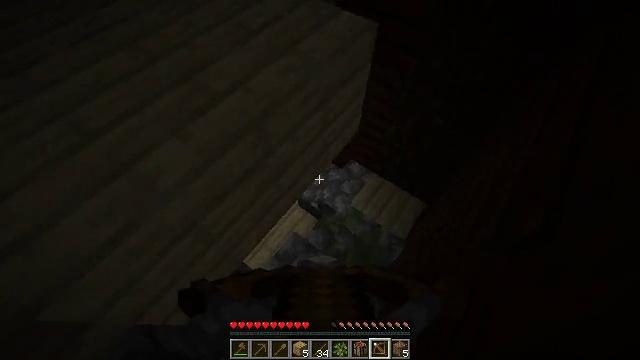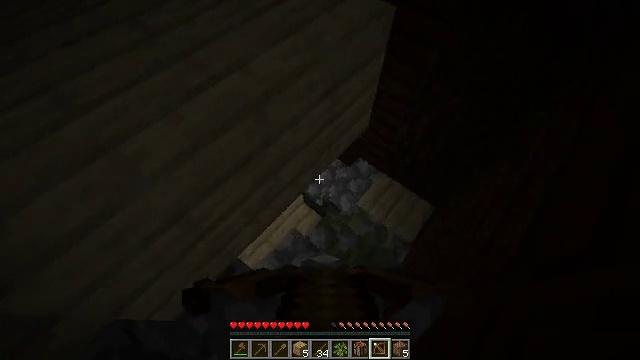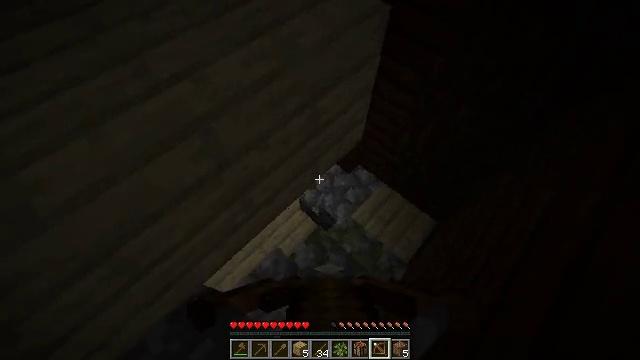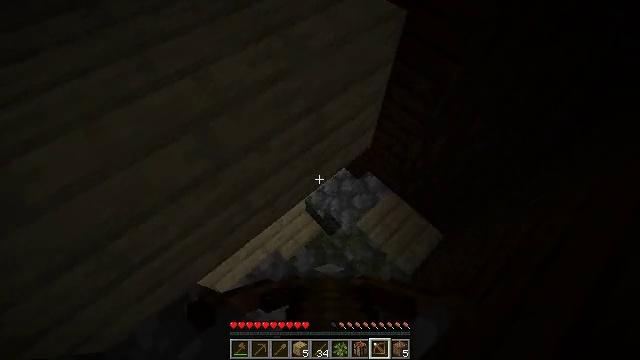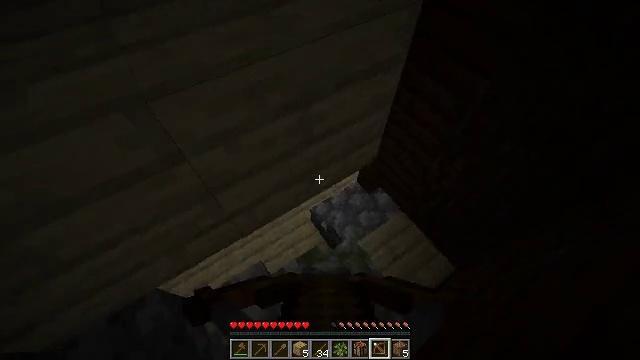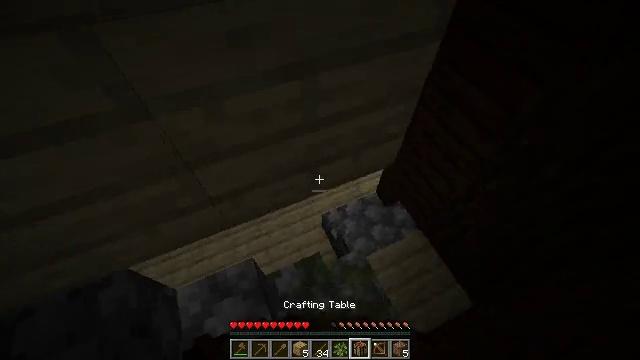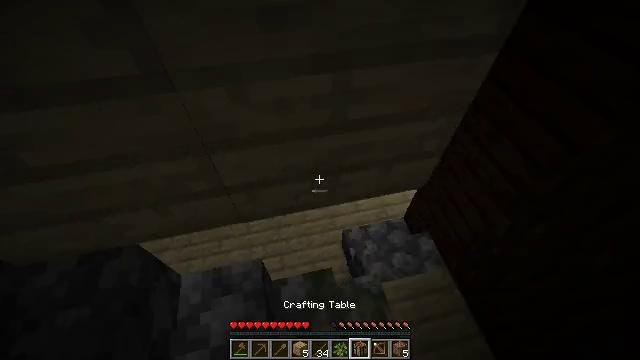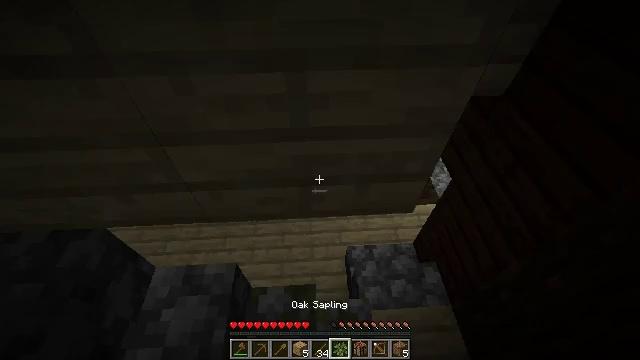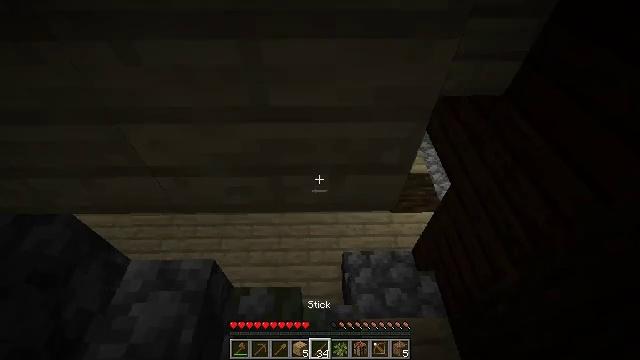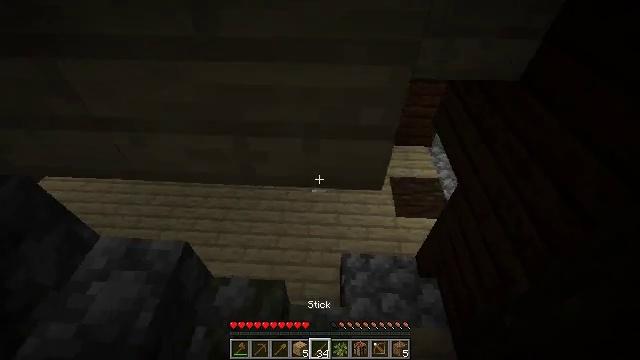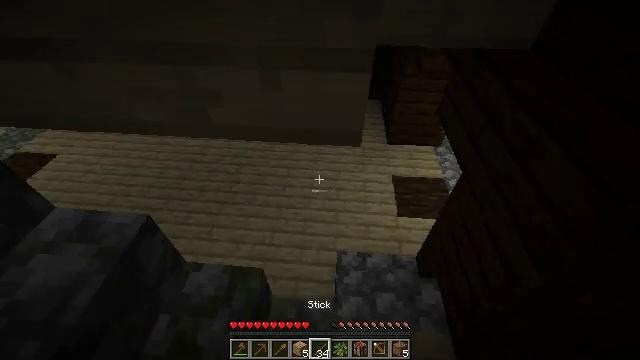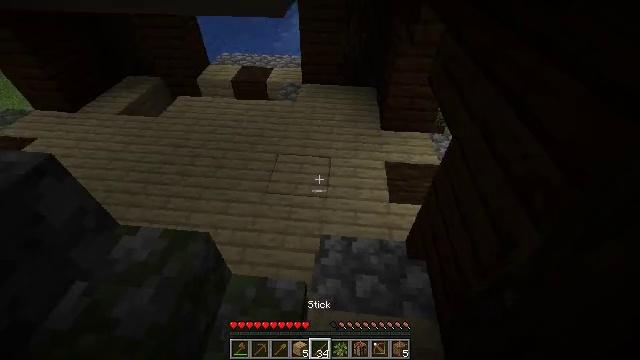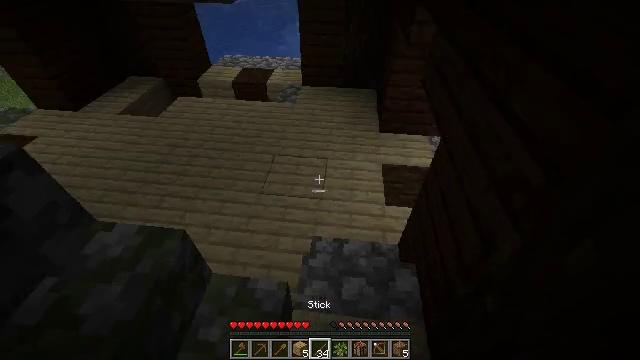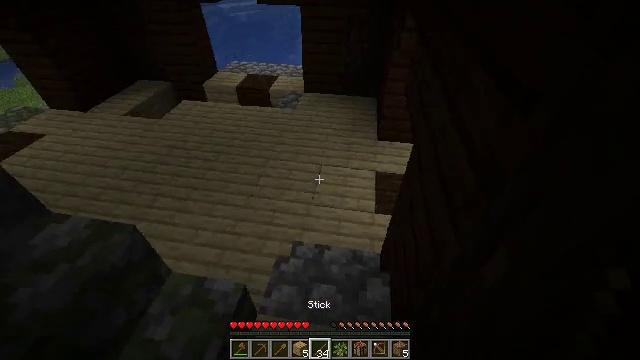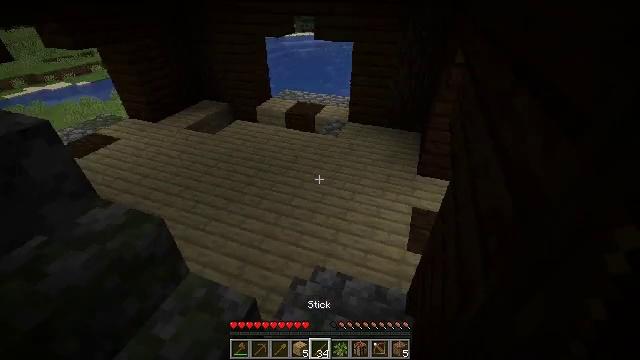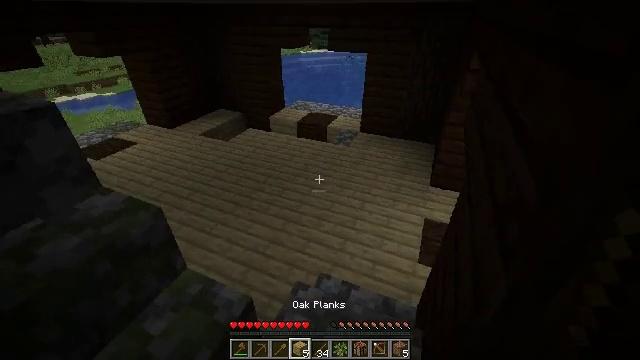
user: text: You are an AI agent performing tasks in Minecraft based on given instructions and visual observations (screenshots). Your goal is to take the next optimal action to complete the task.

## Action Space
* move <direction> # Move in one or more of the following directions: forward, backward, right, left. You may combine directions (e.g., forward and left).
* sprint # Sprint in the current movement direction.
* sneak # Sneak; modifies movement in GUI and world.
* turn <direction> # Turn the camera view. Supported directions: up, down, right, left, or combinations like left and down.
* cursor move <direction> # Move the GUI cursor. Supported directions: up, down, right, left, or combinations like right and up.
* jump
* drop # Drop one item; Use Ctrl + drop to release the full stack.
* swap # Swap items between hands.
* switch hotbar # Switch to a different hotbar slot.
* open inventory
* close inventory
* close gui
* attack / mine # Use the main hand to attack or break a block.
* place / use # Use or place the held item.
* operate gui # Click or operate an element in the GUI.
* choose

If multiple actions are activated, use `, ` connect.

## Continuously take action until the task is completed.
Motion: motion action
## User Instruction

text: Clear the ground by mining grass.
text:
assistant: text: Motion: move right, turn left
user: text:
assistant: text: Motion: move right, turn left
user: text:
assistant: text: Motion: move right, turn left
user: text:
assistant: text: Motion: move right, turn left and up
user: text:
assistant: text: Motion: move right, turn left and up
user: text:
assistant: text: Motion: move right, turn left and up
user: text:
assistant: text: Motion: move right, turn left and up
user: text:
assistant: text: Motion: move right, turn left and up
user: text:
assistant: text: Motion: move right, turn left and up
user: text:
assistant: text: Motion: move right, turn left and up
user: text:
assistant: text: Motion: move right
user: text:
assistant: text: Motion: move right, turn left
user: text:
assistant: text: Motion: move right, turn left and up
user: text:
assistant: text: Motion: move right, turn left and up
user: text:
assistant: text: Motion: move right, turn left and up
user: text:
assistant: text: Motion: move right, turn left and up
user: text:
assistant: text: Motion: move right
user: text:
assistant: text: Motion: turn up
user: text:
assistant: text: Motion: turn up
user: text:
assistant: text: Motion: no_op
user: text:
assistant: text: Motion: no_op
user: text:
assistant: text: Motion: no_op
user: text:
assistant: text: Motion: no_op
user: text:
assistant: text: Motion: no_op
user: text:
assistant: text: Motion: move forward
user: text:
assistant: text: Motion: move forward, turn left
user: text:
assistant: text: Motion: move forward, turn left
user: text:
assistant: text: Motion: move forward
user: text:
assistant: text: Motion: move forward
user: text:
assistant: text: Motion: move forward, turn left